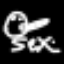
Label: frog